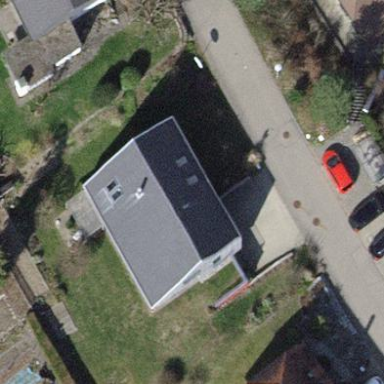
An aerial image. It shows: Detached building with gabled roof.